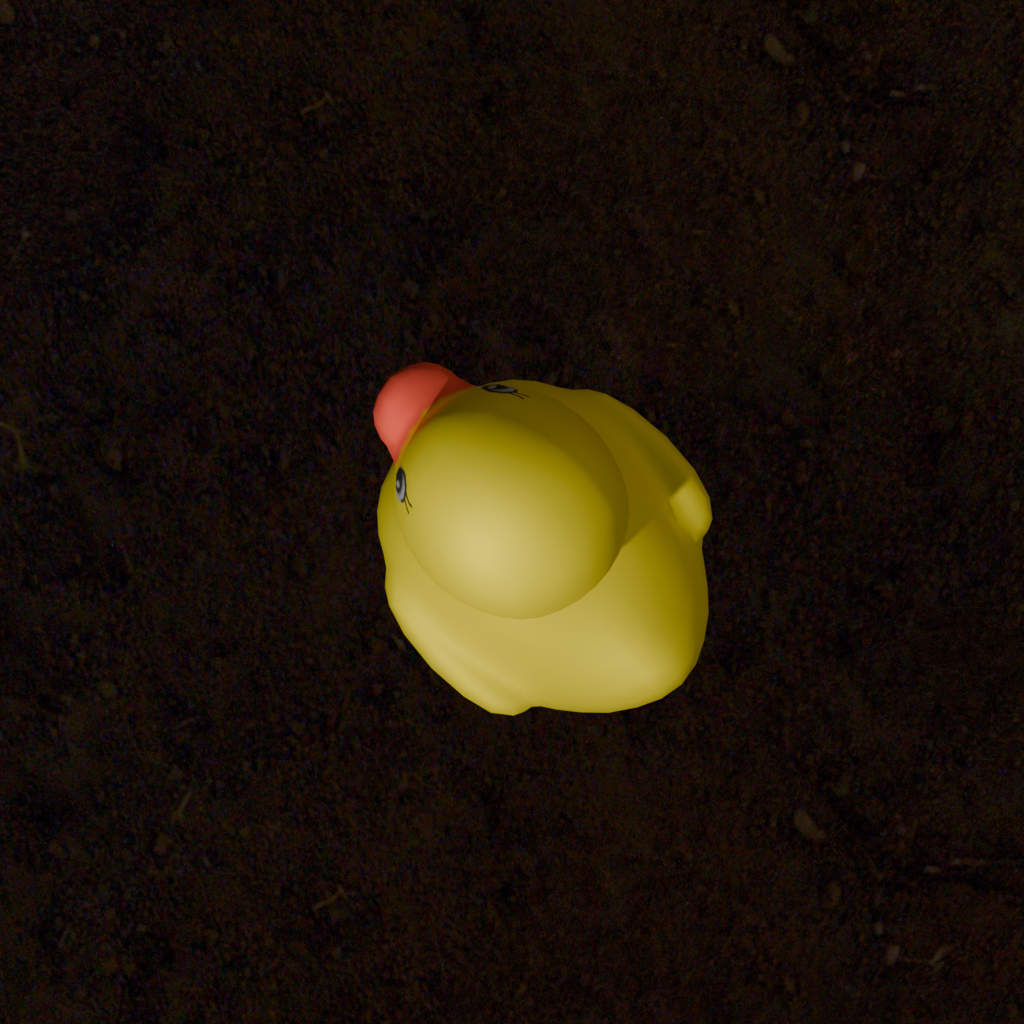
an image of a yellow rubber duck seen from <top> in a starry sky over a savanna at night.